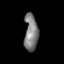
Tissue: prostate
Cell type: Endothelial cells
Senescence score: 0.2516
Nuclear area (px): 495
Mean DAPI intensity: 125.885